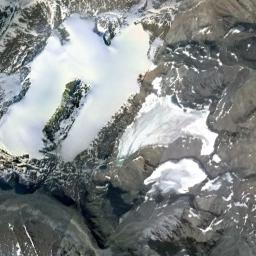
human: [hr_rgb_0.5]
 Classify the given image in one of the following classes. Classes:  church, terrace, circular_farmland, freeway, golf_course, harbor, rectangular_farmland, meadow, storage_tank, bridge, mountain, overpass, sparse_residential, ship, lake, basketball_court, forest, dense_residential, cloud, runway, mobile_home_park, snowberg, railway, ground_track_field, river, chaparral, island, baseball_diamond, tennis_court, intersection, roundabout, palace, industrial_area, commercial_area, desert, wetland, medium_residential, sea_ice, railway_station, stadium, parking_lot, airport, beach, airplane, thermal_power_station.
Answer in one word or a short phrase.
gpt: snowberg